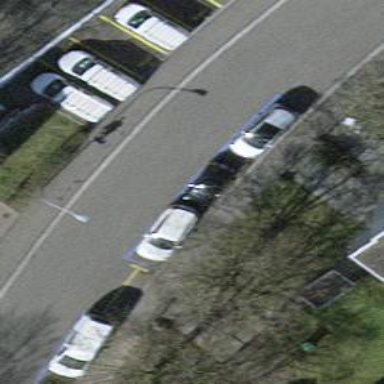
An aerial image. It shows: Parking lane.